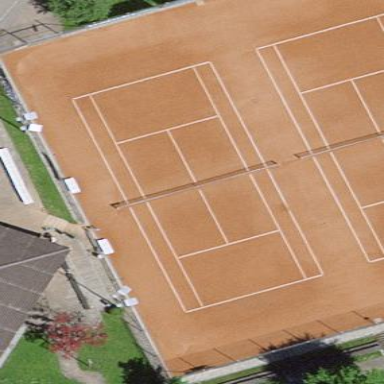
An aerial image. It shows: Tennis court on the leisure land pitch.